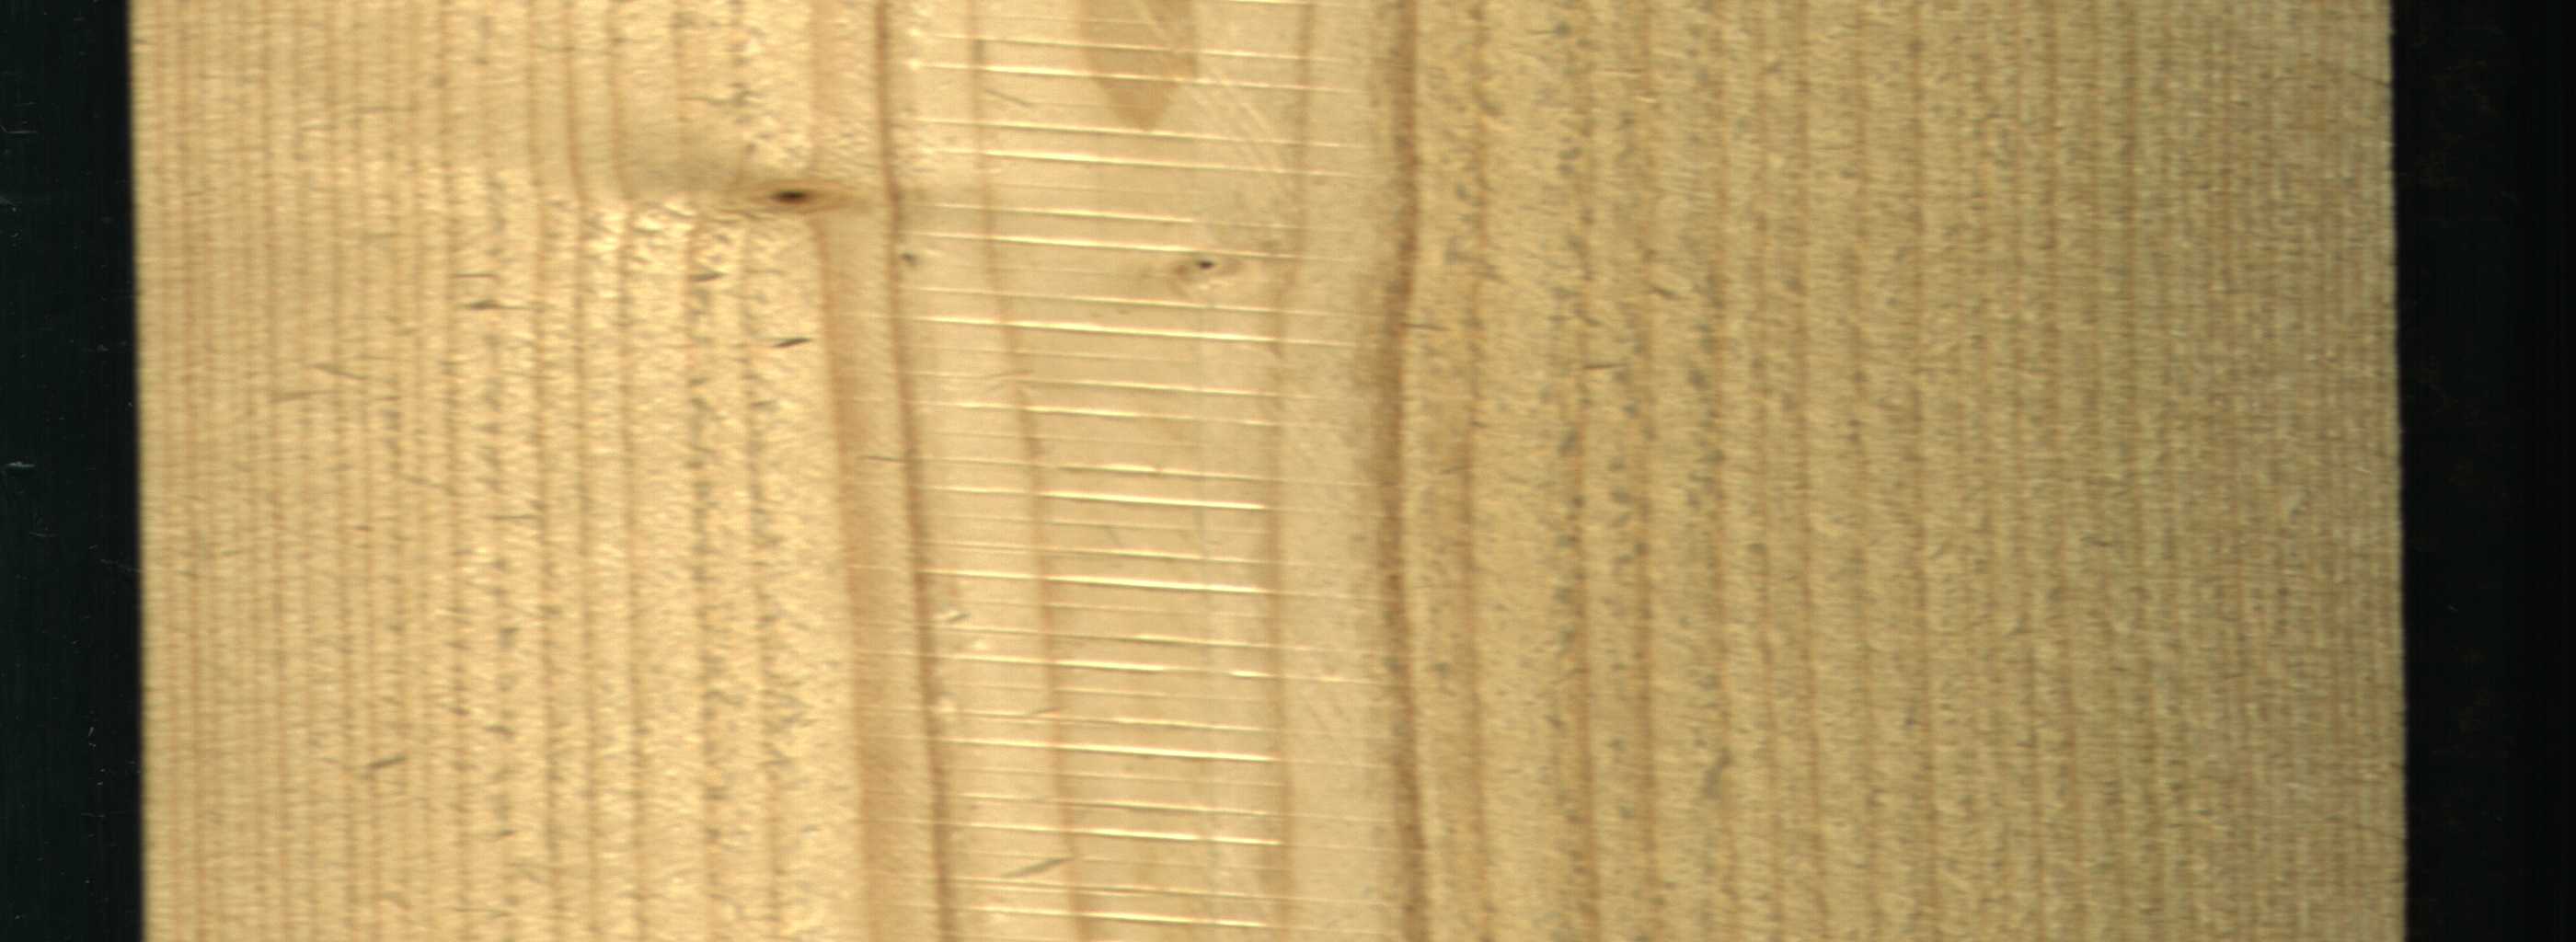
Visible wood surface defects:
Live_Knot